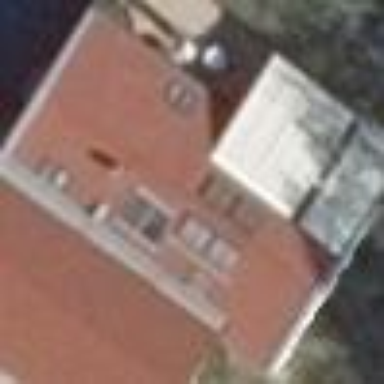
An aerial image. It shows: Part of building.